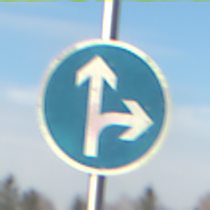
Verkehrszeichen: VorgeschriebeneFahrtrichtungGeradeausOderRechts
Umgebung: Outdoor, Nature
Tageszeit: MorningAfternoon
Wetter: Clear
Licht: Natural
Jahreszeit: NotSpecified
Kontrast: HighContrast